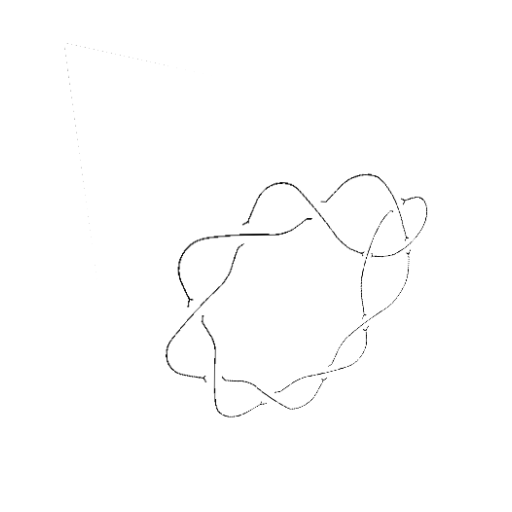
Crossing number: 10